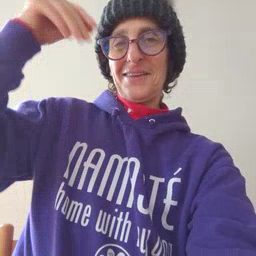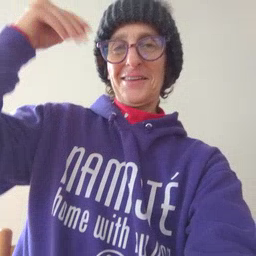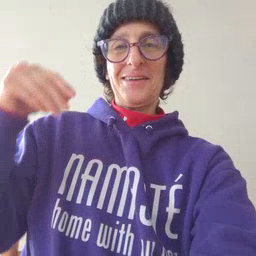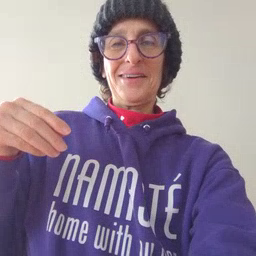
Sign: store